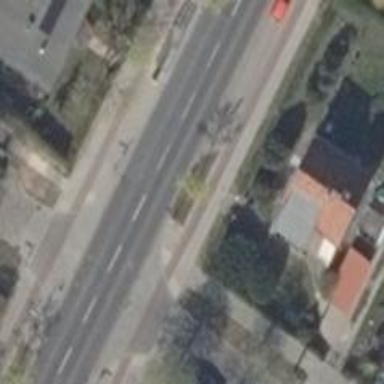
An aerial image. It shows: Unmarked crossing on the road.